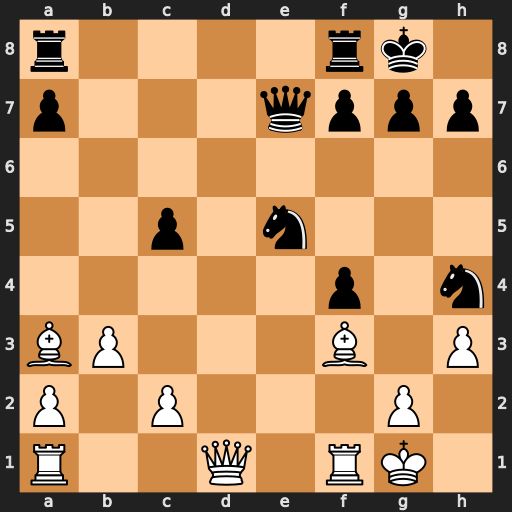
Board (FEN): r4rk1/p3qppp/8/2p1n3/5p1n/BP3B1P/P1P3P1/R2Q1RK1
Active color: w
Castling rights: -
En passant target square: -
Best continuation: Bxa8 Rxa8 Rxf4